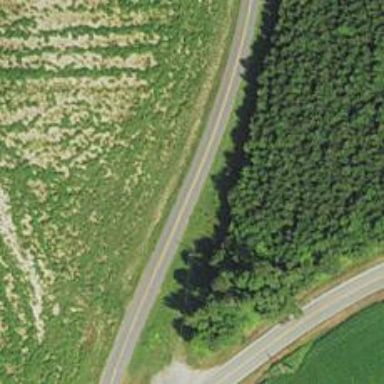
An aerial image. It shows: Tertiary road.